Question: So far, I have a conversational app that works with webhooks to my backend PHP server that sends JSON responses back to the Dialogflow API. So far, its working rather well.
The next step in the development would be to have the Google Assitant respond to the user with multi-part responses. I've seen the "Lucky Trivia" game do something similar (screenshot attached).

It is not clear to me how I can have the Assistant App generate multiple bubbles.
Some solutions I've tried:
- <URL>
None of these have gotten me to the point Id like.
Rich responses will work for a maximum of two separate bubbles and no more.
SSML seems promising and is a great way to add prosody and sound bites, but everything I've tried will not deliver multi-part speech bubbles.
I can't find a syntax for message objects that works with '"platform":"google"'. Indeed, specific support for 'platform=google' isn't listed on that page, but I have seen it in some request/response JSON objects.
The followupEvent response seemed most promising, but as far as I can tell, the intent that triggers from the named event completely replaces the current response, it doesn't just add onto it.
So, my question is:
Optimally, I'd like to fire new requests to my webhook sequentially, but building one large response containing all parts is a viable option if necessary.
How does do this?
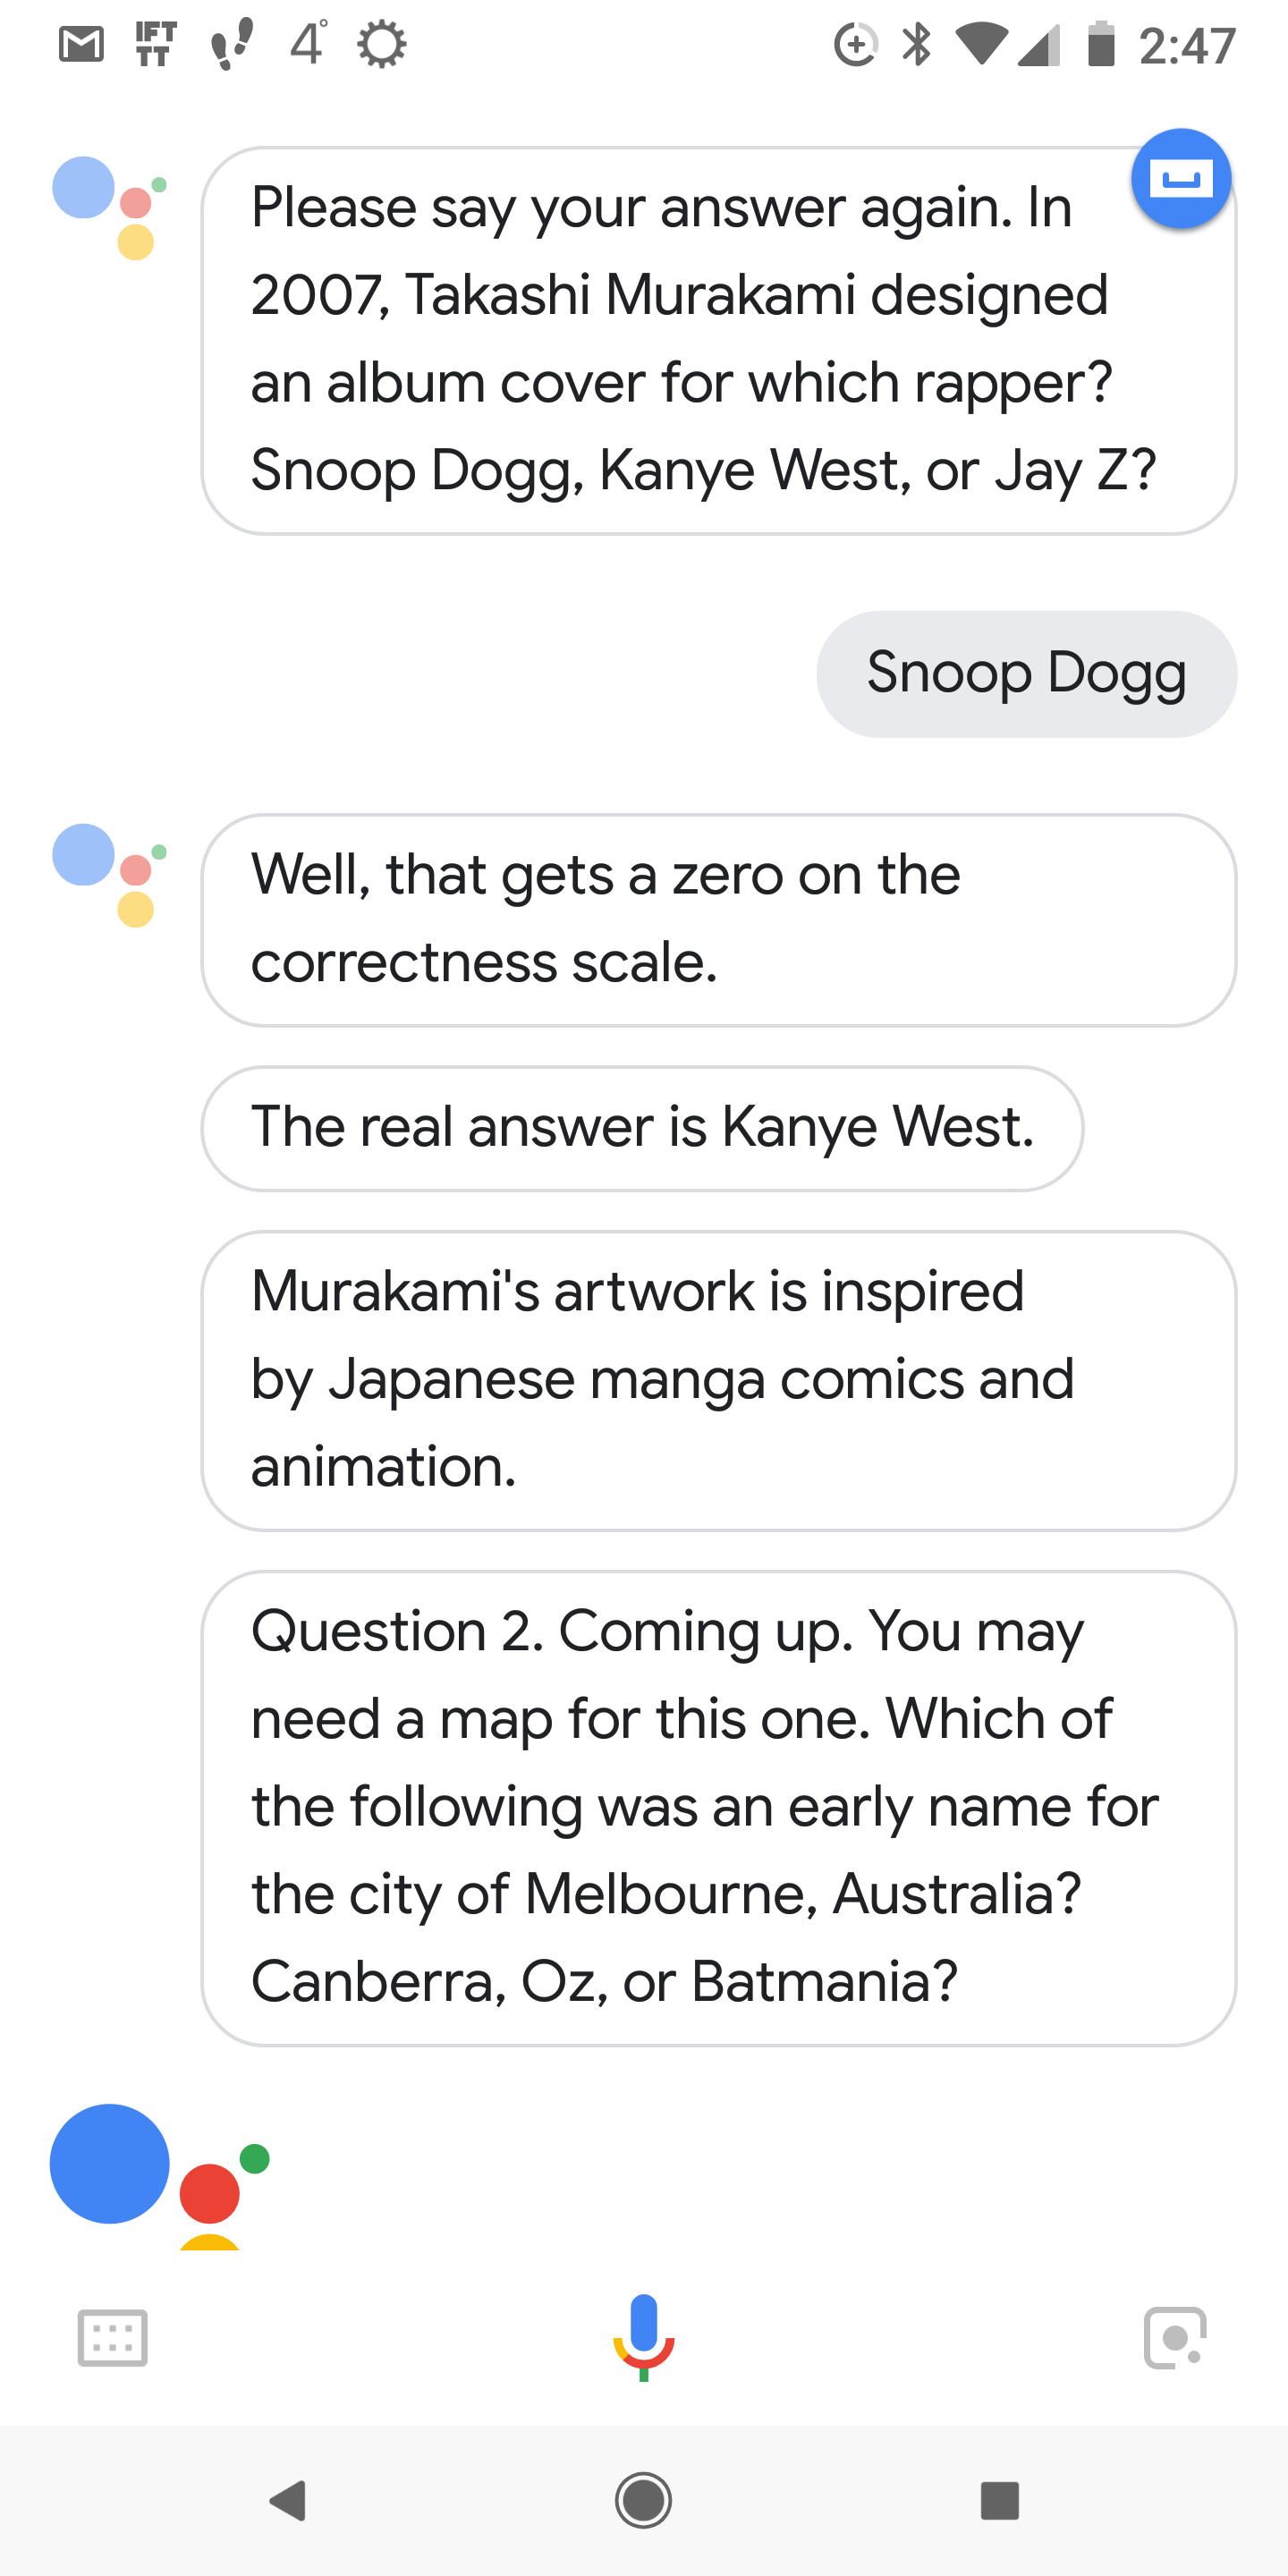
Answer: I suspect that is able to get around the rules because it was made by Google and doesn't use the same library that we do. But let's look at each of your attempts and then some possible other approaches.
As you note, <URL>s which translate to two text bubbles. You could make larger responses, but there is still a suggested limit of 300 characters per bubble, and a hard limit of 640 characters.
The SSML responses, as the name suggests, are about what you hear - not so much what you see.
Message objects are turned into native platform objects anyway, so unless there was some way to support it in Google (and there isn't), then you can't do it.
Follow-up events are specifically documented to ignore the text that is returned from the original event. Their entire point is to delegate processing to the other intent.
This doesn't look exactly the same as what you want, but one way to get additional text included that is separate from the two bubbles is through a <URL> as one of the rich response items. You can even do some basic formatting in the card and include graphics.
Including a <URL> object with the rich response items is a way you can send multiple responses to the user without having to wait for them to say something. In this way, you can get multiple text bubbles in a row without the user having to reply.
The trick is that you'll send the two simple responses in the rich response, and then include a Media response with a very short, and possibly silent, audio file.
After the audio file finished playing, you'll get an intent that indicates the media has finished playing. You can then send another reply with one or two more simple responses. If necessary, you can repeat this.
There are some downsides - the media player will show while it is playing, which will interrupt the bubbles, but once done it should clear. There will also be a pause in between some of the bubbles. But playing audio might also enhance your reply.